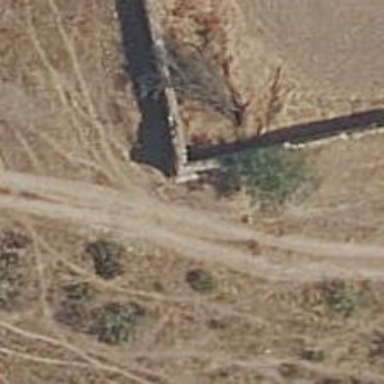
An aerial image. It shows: Wall is shown in the image.